Current action and preconditions to check: trajectory_clear

Your task: For each precondition in the list above, predict whether it will hold at this action.

Consider the current scene as observed from the mobile robot's camera, and analyze the predicted future states of all dynamic agents (e.g., people, animals, vehicles, or any moving entities) within the NEXT SECOND.

IMPORTANT: Only answer "very likely" if you are absolutely certain—based on strong, clear evidence—that a dynamic agent will violate the precondition in the predicted future state. Do NOT answer "very likely" for unlikely, ambiguous, or low-probability risks.

Ask yourself for each precondition: Is there a high probability, with clear and convincing evidence, that the predicted future states of any dynamic agent will interfere with the predicted future state of the currently executing action within the NEXT SECOND, causing that precondition to fail?

Assess the risk level based on these predictions. Use "likely" or "very likely" if motions create a clear risk of interference.

Use "neutral" or "improbable" if agents are nearby but their predicted paths are clearly diverging or non-conflicting.

Failure Risk Categories: "very improbable", "improbable", "neutral", "likely", "very likely"

Answer Format: Output ONLY the probability_of_failure value from these categories: "very improbable", "improbable", "neutral", "likely", "very likely"

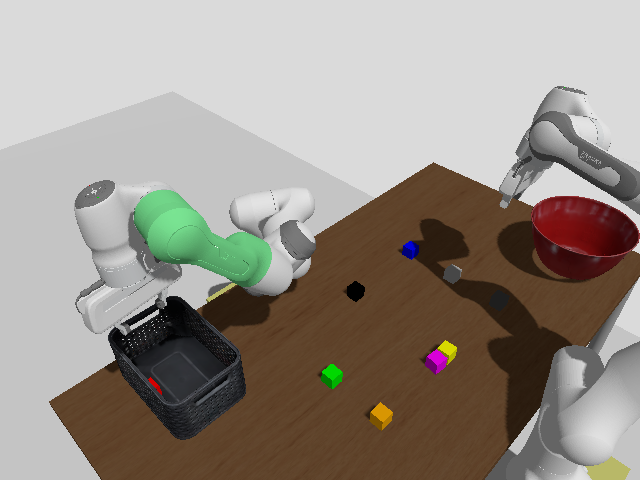

Answer: very improbable